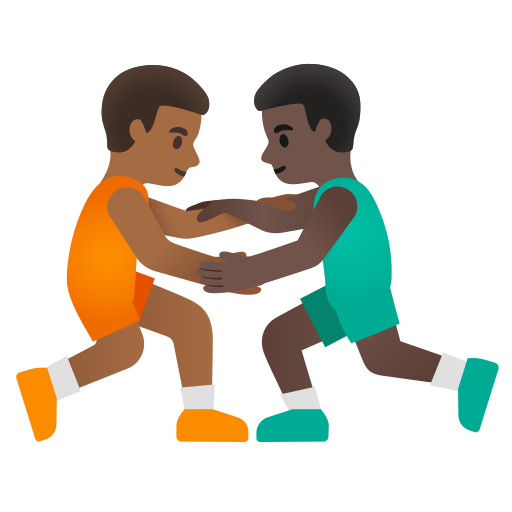
Emoji: 👨🏾‍🫯‍👨🏿